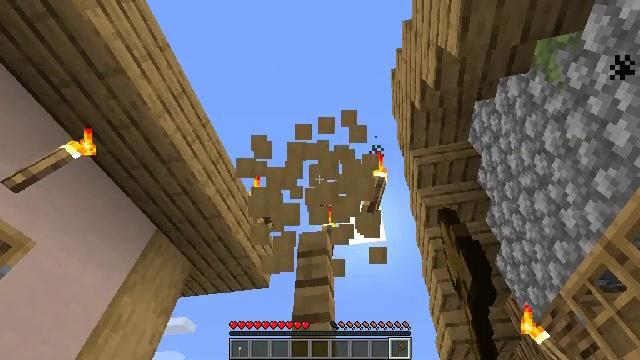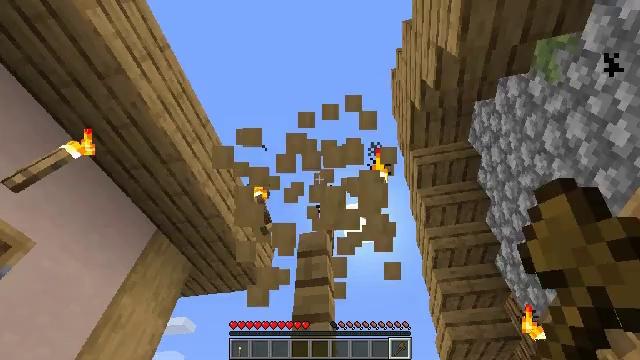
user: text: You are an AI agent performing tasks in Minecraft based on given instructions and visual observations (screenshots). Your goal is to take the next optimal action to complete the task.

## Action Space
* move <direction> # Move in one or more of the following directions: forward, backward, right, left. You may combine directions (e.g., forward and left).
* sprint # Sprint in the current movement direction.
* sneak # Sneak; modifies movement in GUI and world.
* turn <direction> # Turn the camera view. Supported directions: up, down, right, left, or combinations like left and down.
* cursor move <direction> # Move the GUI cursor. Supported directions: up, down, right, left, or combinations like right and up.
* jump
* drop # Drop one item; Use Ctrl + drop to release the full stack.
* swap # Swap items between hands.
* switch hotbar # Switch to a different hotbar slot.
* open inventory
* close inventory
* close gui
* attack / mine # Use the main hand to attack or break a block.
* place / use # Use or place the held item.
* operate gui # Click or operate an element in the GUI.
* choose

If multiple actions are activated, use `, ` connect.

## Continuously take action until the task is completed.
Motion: motion action
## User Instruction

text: Chop the stripped oak wood logs.
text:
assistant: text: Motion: attack / mine
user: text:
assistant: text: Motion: attack / mine